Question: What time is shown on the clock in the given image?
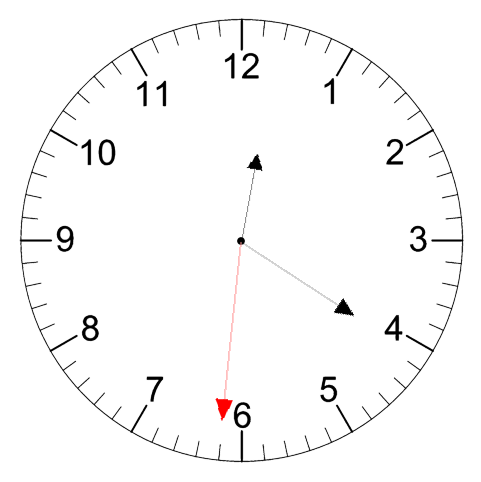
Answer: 12:20:31